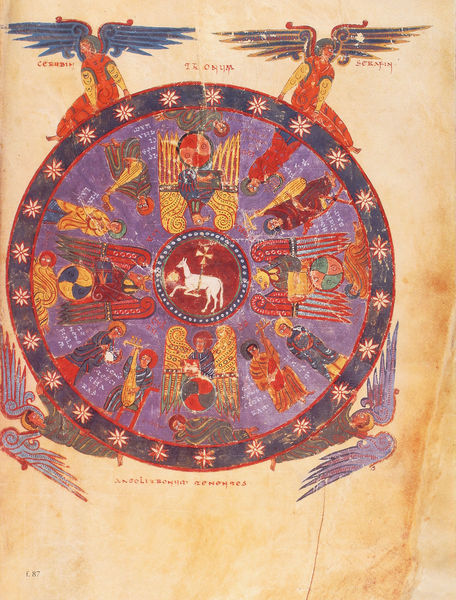
Titel: Beatus-Manuskript
Künstler: Magius
Institution: New York, Pierpont Morgan Library
Schlagwörter: adler, blau, flügel, gott, gelb, blume, bunt, symbol, szene, rot, malerei, falten, erde, blatt, musik, gotik, kreis, rund, engel, schrift, papier, farbe, vier, lamm, kreuz, sterne, buchseite, christus, christlich, romanik, fleckig, heilige, szenen, symbole, kreut, kruez, kalender, buchmalerei, evangelisten, byzantinisch, manuskript, gottes, evangelistensymbole, engel stier löwe, hersche, +herrscher